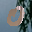
Label: 0